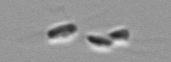
Label: Dinobryon